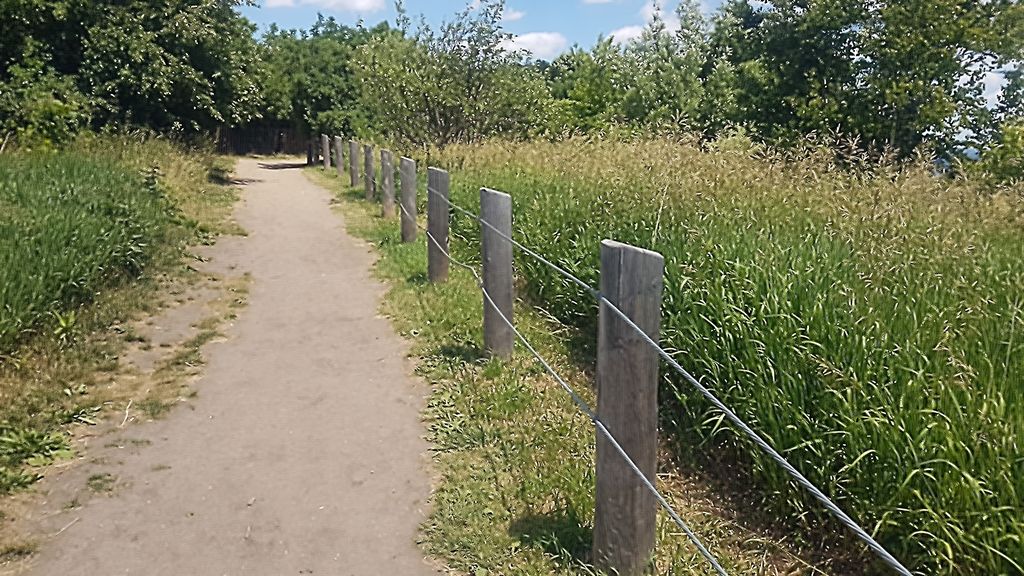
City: toronto